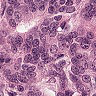
Metastatic tissue present: yes